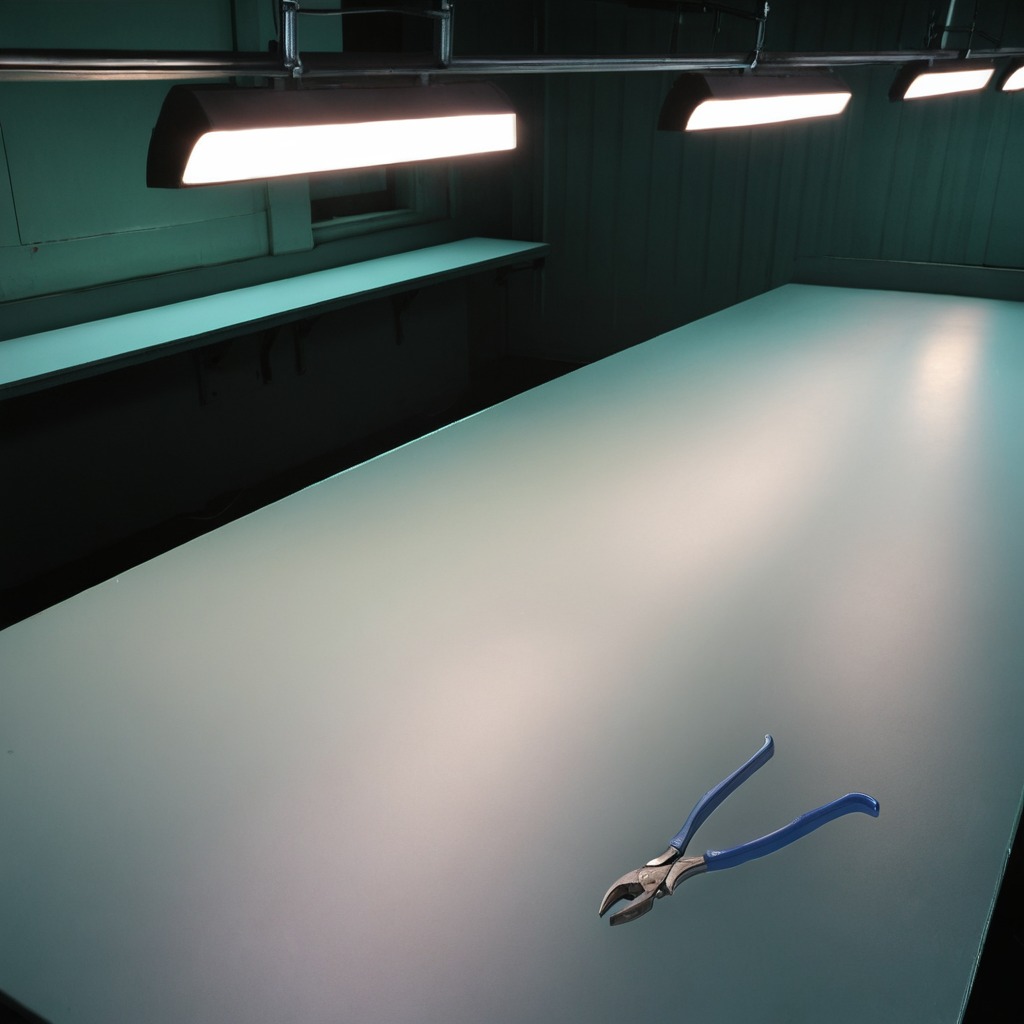
A plier lying on a clean empty table in a railway signal maintenance room lit by harsh overhead fluorescents photorealistic surface textures crisp shadows high dynamic range